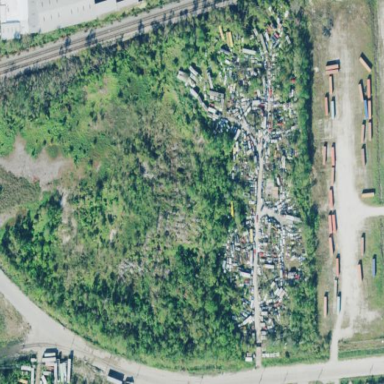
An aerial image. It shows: Scrap yard situated in industrial area.